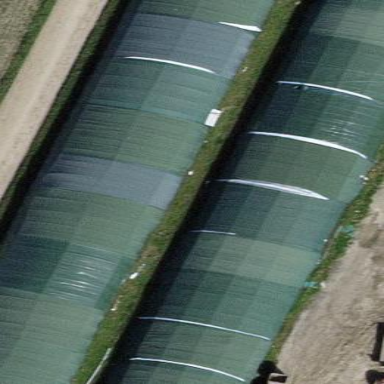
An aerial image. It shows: Area dedicated to greenhouse horticulture.